Question: I have a custom ListView set up in my app.
I am not sure how or if it's possible to do but I want to know how can I have the Android search icon to allow user to search within the ListView. So as the search becomes relevant, the ListView scrolls to that position and changes the background drawable.
I am looking to implement the search inside the ActionBar like this:

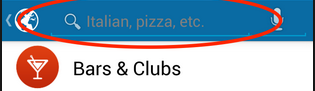
Answer: You need to implement the content provider component for your application. The "private" content provider will allow you to do "custom search" like you desire. As per documentation:
'''
However, you do need your own provider to provide custom search suggestions in your own application.
'''
The <URL> example can provide you with a good starting point on implementing a "private" content provider. By "private", i mean that you are not sharing the ListView data with any other app or process running on your device or remotely.
HTH